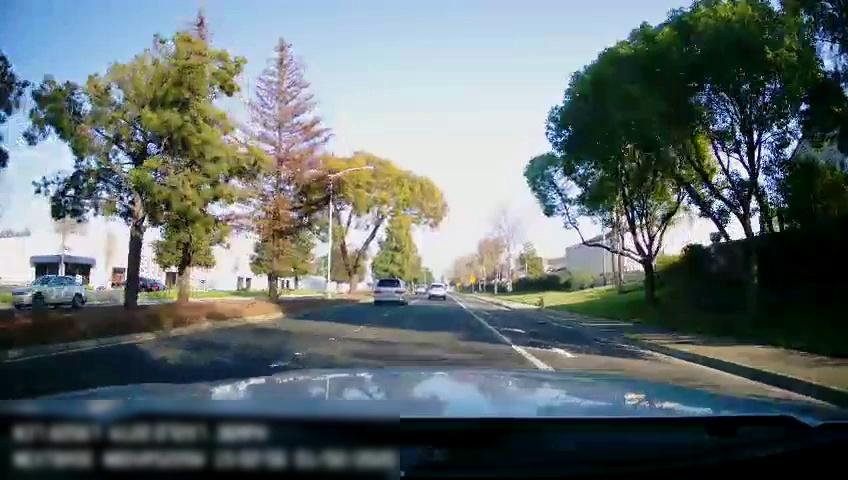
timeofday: Day
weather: Sunny
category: Drivable Space
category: Drivable Space
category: Vehicles | SUV
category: Vehicles | Van
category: Vehicles | SUV
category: Lanes | Alternate Lane
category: Lanes | Current Lane
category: Lanes | Current Lane